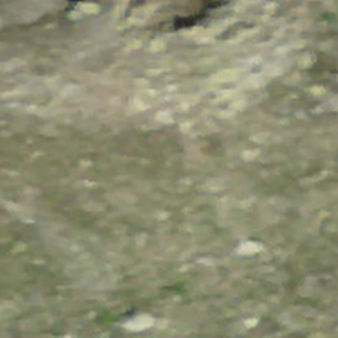
Label: other